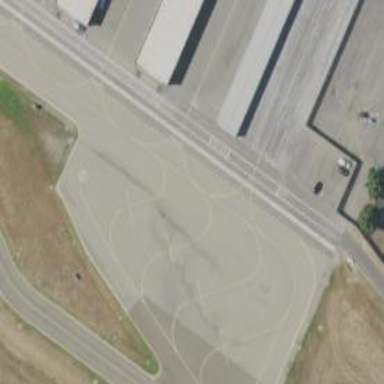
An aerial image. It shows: View of taxiway at the airport.